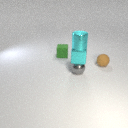
small cyan metal cube below small cyan metal cylinder